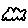
Label: cloud